Field crop: maize
Growth stage: 2
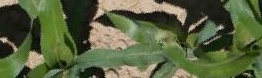
Species: maize